Question: I'm using uib-datepicker-popup component ( UI Bootstrap). And it seams that glyphicons fonts are missing. I'm using webjars for loading dependencies.
Folder assets font is missing definitely, component is missing next or previous simbol

I used standard import in build.sbt ( "org.webjars" % "angular-ui-bootstrap" % "2.2.0")
This is my build.sbt:
'''
// Dependencies
libraryDependencies ++= Seq(
filters,
evolutions,
jdbc,
cache,
"com.typesafe.play" %% "anorm" % "2.5.0",
"mysql" % "mysql-connector-java" % "5.1.36",
"org.scalatestplus.play" %% "scalatestplus-play" % "1.5.0" % "test",
"com.typesafe.play" %% "play-mailer" % "5.0.0",
specs2 % Test,
// WebJars (i.e. client-side) dependencies
"org.webjars" %% "webjars-play" % "2.5.0",
"org.webjars" % "requirejs" % "2.1.14-1",
"org.webjars" % "underscorejs" % "1.6.0-3",
"org.webjars" % "font-awesome" % "4.7.0",
"org.webjars" % "jquery" % "1.11.1",
"org.webjars" % "bootstrap" % "3.3.6" exclude("org.webjars", "jquery"),
"org.webjars" % "angularjs" % "1.4.9" exclude("org.webjars", "jquery"),
"org.webjars" % "angular-ui-bootstrap" % "2.2.0"
)
'''
This is my header
'''
<!-- Favicon and Apple Icons -->
<link rel="shortcut icon" type="image/png" href='@routes.Assets.versioned("images/logo/logo_small.png")'>
<link rel="apple-touch-icon" href='@routes.Assets.versioned("images/ico/apple-touch-icon.png")'>
<link rel="apple-touch-icon" sizes="72x72" href='@routes.Assets.versioned("images/ico/apple-touch-icon-72x72.png")'>
<link rel="apple-touch-icon" sizes="114x114" href='@routes.Assets.versioned("images/ico/apple-touch-icon-114x114.png")'>
<!-- Angular JavaScript -->
<script type='text/javascript' src='@routes.WebJarAssets.at(webJarAssets.locate("jquery.min.js"))'></script>
<script type='text/javascript' src='@routes.WebJarAssets.at(webJarAssets.locate("angular.min.js"))'></script>
<script type='text/javascript' src='@routes.WebJarAssets.at(webJarAssets.locate("angular-resource.min.js"))'></script>
<script type='text/javascript' src='@routes.WebJarAssets.at(webJarAssets.locate("angular-route.min.js"))'></script>
<script type='text/javascript' src='@routes.Assets.versioned("javascripts/angular/app.js")'></script>
<script type='text/javascript' src='@routes.Assets.versioned("javascripts/angular/services.js")'></script>
<script type='text/javascript' src='@routes.Assets.versioned("javascripts/angular/directives.js")'></script>
<script type='text/javascript' src='@routes.Assets.versioned("javascripts/angular/controllers.js")'></script>
<script type='text/javascript' src='@routes.Assets.versioned("javascripts/common/dirPagination.js")'></script>
<script type='text/javascript' src='@routes.Assets.versioned("javascripts/common/angular-file-upload-all.js")'></script>
<script type='text/javascript' src='@routes.Assets.versioned("javascripts/common/angular-datepicker.js")'></script>
<script type="text/javascript" src="@routes.Application.jsRoutes"></script>
<!-- Date picker dependacy JavaScripts -->
<script type='text/javascript' src='@routes.WebJarAssets.at(webJarAssets.locate("angular-animate.js"))'></script>
<script type='text/javascript' src='@routes.WebJarAssets.at(webJarAssets.locate("angular-sanitize.js"))'></script>
<script type='text/javascript' src='@routes.WebJarAssets.at(webJarAssets.locate("ui-bootstrap-tpls.js"))'></script>
<script type='text/javascript' src='@routes.WebJarAssets.at(webJarAssets.locate("bootstrap.min.js"))'></script>
<script type='text/javascript' src='@routes.Assets.versioned("javascripts/common/jquery.bootstrap-growl.min.js")'></script>
<script type='text/javascript' src='@routes.Assets.versioned("javascripts/common/main.js")'></script>
'''
I get console error because fonts are missing:
'''
GET http://localhost:9000/assets/fonts/glyphicons-halflings-regular.woff
GET http://localhost:9000/assets/fonts/glyphicons-halflings-regular.ttf
'''
Being newbie i forgot something trivial i supose
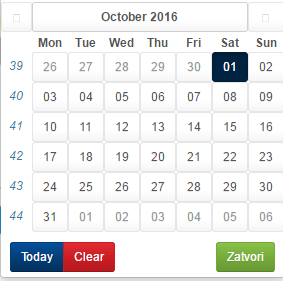
Answer: When submitting question i have omitted source of problem
'''
<link rel="stylesheet" media="screen" href='@routes.Assets.versioned("stylesheets/main.css")'>
<link rel="stylesheet" media="screen" href='@routes.Assets.versioned("stylesheets/angular-datepicker.css")'>
<link rel="stylesheet" media="screen" href='@routes.WebJarAssets.at(webJarAssets.locate("font-awesome.min.css"))'>
<link rel="stylesheet" media="screen" href='@routes.Assets.versioned("stylesheets/bootstrap-cerulean.min.css")'>
'''
We are using bootstrap based template Bootswatch: Cerulean, it has problem with fonts so solution is to manually put missing fonts in directory
'''
/public/fonts
glyphicons-halflings-regular.eot
glyphicons-halflings-regular.svg
glyphicons-halflings-regular.ttf
glyphicons-halflings-regular.woff
glyphicons-halflings-regular.woff2
'''